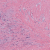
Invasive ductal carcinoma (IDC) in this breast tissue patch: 1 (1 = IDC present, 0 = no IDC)